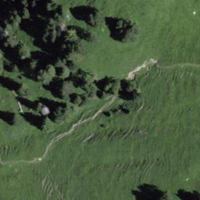
EUNIS habitat code: 24
Species observed at this site:
Pinguicula alpina
Dryas octopetala
Ajuga reptans
Anthyllis vulneraria